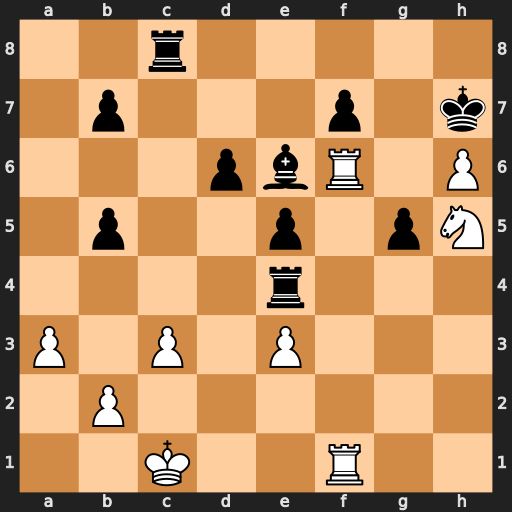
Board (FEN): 2r5/1p3p1k/3pbR1P/1p2p1pN/4r3/P1P1P3/1P6/2K2R2
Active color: w
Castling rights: -
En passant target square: -
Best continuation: Rxe6 fxe6 Nf6+ Kxh6 Nxe4